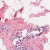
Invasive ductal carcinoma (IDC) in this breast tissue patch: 0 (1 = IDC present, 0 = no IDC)